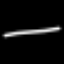
Label: line